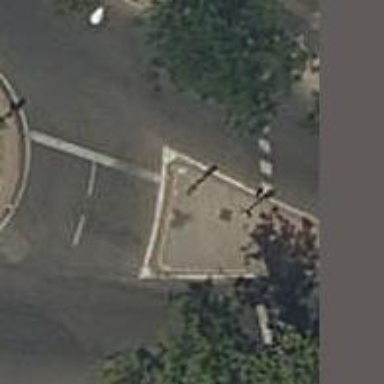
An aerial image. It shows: Tertiary road leading to roundabout junction.